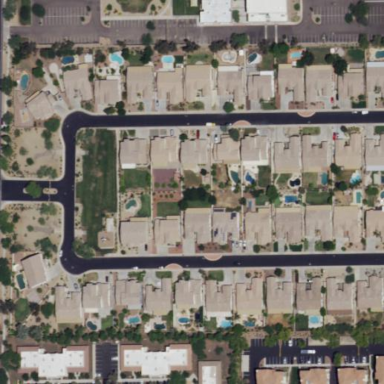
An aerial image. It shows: Gated residential area.